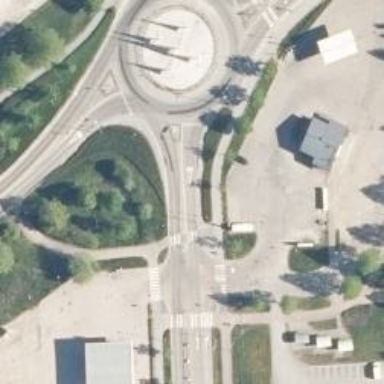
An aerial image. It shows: Marked crossing on asphalt cycleway.